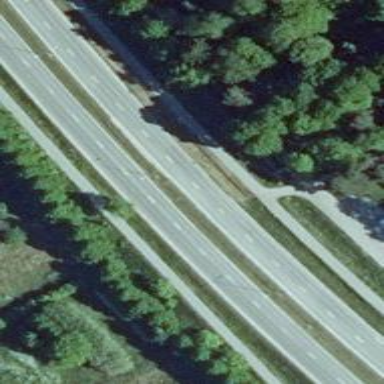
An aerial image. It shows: Asphalt road classified as primary highway.